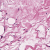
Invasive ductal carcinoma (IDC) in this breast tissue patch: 0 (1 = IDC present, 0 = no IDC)